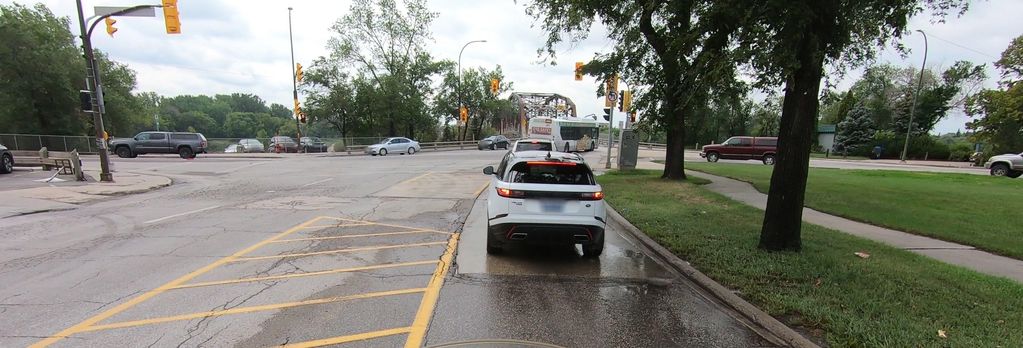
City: winnipeg